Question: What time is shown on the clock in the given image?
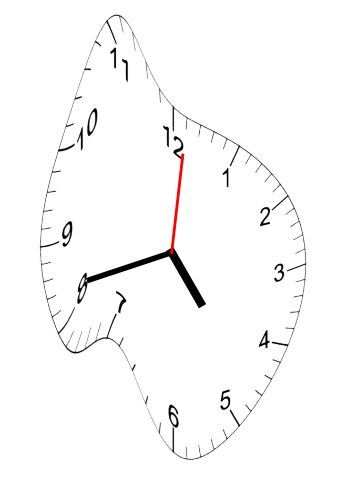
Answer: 04:42:01